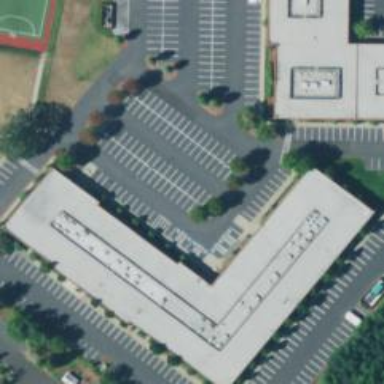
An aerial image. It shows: Parking space.